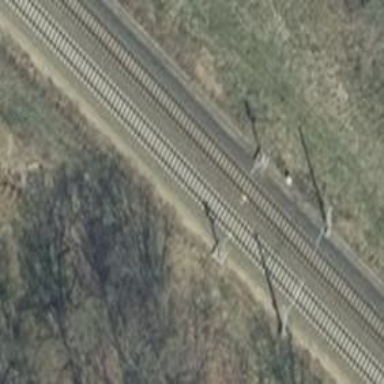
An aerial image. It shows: Signal light at railway crossing.